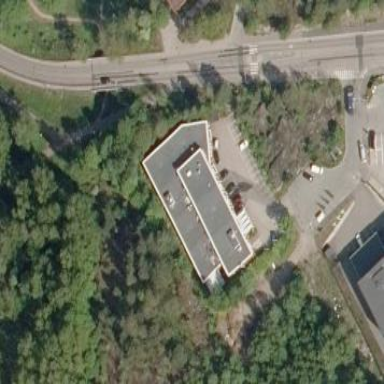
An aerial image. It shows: Part of building is shown in the image.